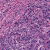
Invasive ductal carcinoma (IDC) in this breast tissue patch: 1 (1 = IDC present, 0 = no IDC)